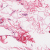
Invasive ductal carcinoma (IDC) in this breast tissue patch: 0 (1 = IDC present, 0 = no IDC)